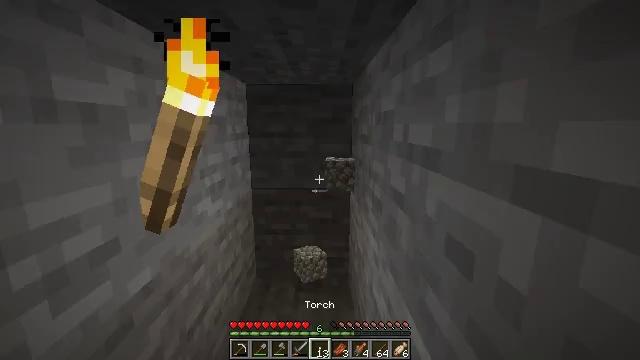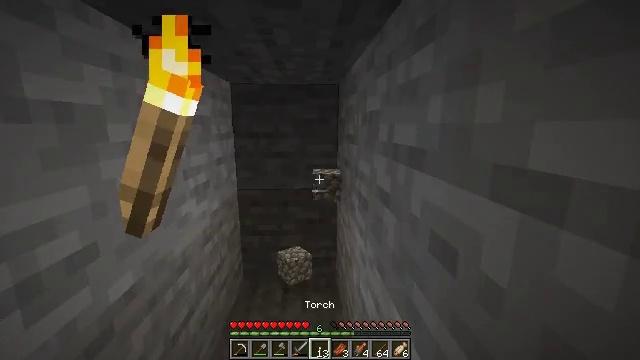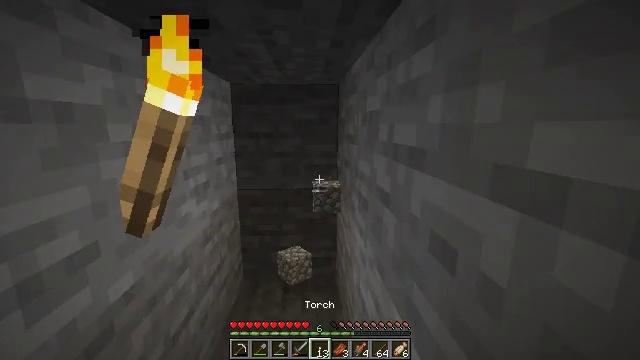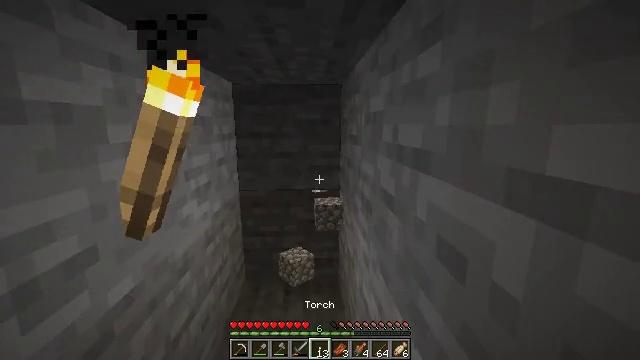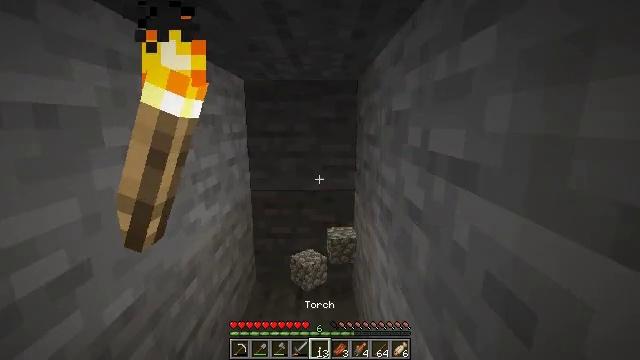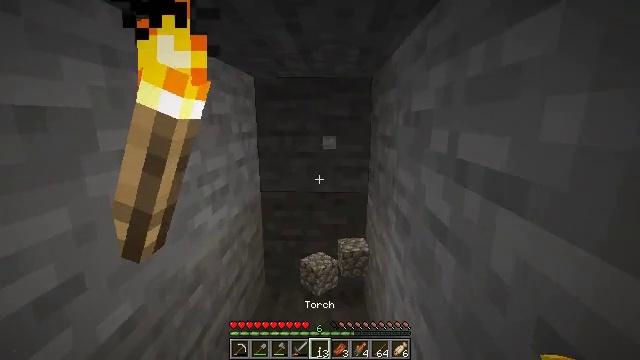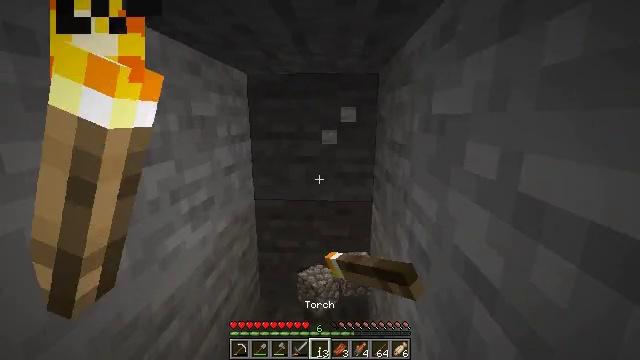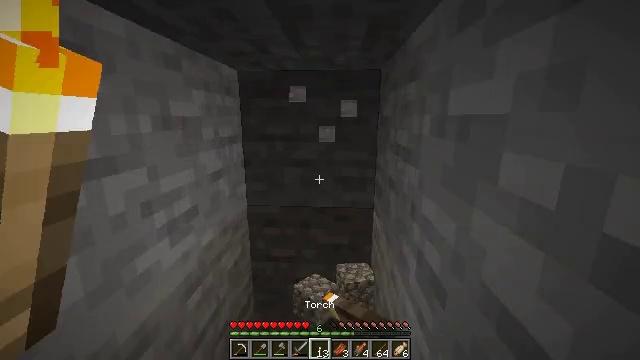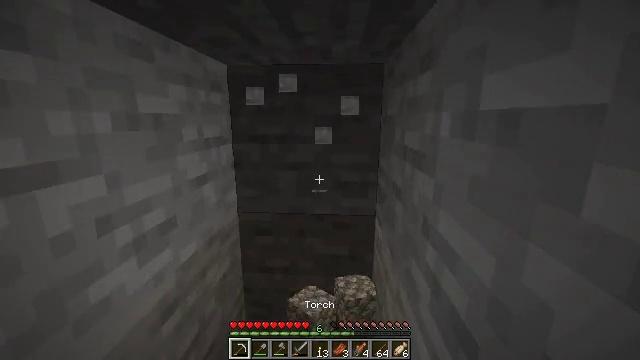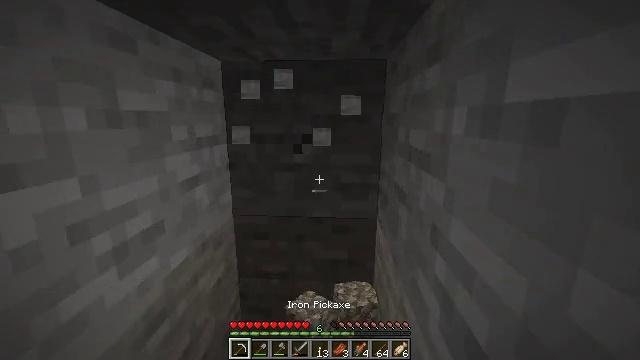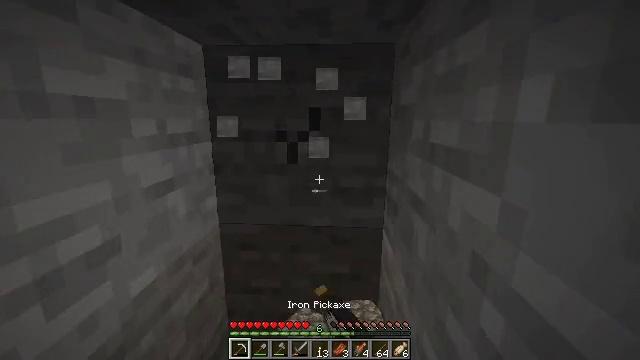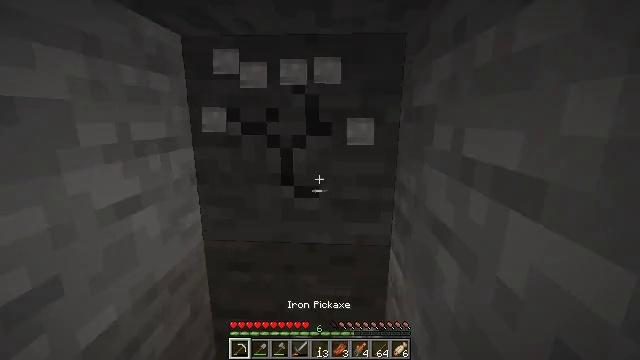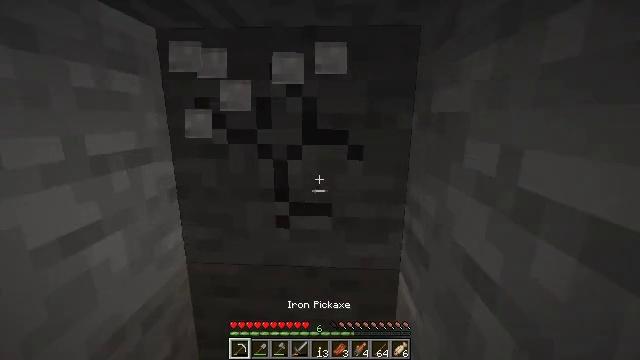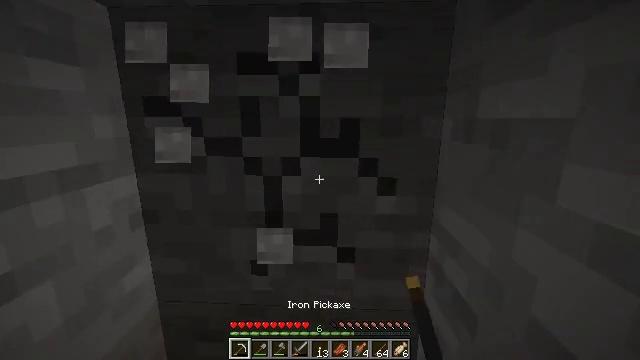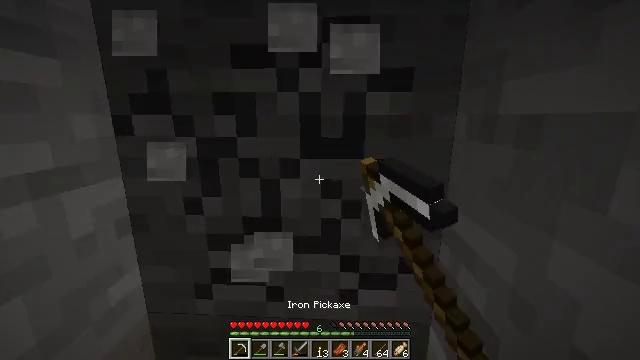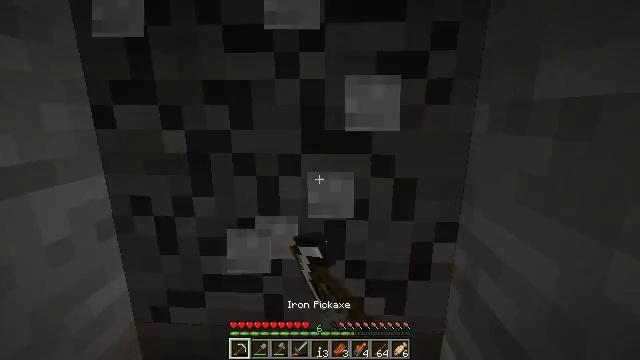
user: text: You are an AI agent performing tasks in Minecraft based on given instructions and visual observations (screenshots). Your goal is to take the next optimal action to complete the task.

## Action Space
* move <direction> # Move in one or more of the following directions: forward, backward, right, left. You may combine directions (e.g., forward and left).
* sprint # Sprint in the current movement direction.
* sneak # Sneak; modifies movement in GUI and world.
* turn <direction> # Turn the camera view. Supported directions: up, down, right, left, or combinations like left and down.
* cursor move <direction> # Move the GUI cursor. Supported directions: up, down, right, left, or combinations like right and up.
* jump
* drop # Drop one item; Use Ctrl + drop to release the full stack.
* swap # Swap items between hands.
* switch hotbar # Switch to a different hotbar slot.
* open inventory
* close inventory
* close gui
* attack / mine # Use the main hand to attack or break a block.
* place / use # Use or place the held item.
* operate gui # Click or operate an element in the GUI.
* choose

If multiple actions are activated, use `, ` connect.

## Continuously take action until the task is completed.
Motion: motion action
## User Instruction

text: Harvest stone in the caves.
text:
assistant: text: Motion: turn right
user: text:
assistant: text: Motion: move right
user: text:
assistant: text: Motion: move forward and move right
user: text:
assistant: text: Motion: move forward and move right, turn left
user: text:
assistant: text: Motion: move forward and move right, turn left, attack / mine
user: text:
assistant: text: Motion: move forward and move right, attack / mine
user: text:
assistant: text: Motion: move forward and move right, attack / mine
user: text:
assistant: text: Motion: move forward, attack / mine, switch to hotbar 1
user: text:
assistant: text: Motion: move forward, attack / mine, switch to hotbar 1
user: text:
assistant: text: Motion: move forward, attack / mine, switch to hotbar 1
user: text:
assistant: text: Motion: move forward, attack / mine, switch to hotbar 1
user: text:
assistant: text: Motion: move forward, attack / mine
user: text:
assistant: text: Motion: attack / mine
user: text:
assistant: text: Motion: attack / mine
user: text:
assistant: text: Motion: attack / mine
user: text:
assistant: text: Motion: attack / mine
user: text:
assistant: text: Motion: turn down, attack / mine
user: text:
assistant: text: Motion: turn down, attack / mine
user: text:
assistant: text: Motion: turn left and down, attack / mine
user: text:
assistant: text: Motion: turn left and down, attack / mine
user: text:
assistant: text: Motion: turn down, attack / mine
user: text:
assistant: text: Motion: turn down, attack / mine
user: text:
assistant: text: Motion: turn down, attack / mine
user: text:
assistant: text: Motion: attack / mine
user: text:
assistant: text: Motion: attack / mine
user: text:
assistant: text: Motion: move right, attack / mine
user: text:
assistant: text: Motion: move right, attack / mine
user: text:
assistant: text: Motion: move right, attack / mine
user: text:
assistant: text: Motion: move right, attack / mine
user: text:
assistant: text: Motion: move right, turn left and up, attack / mine